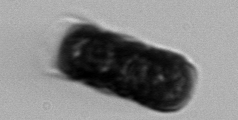
Label: Paralia_sulcata